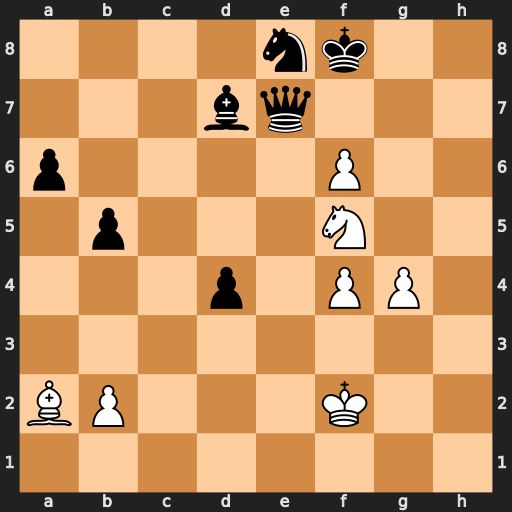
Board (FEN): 4nk2/3bq3/p4P2/1p3N2/3p1PP1/8/BP3K2/8
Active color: w
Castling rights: -
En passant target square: -
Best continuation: fxe7#